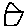
Label: house